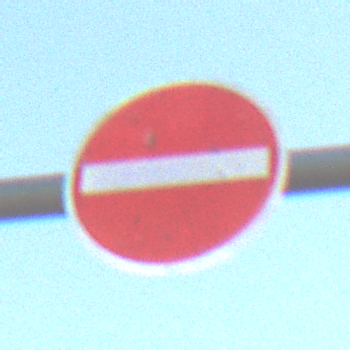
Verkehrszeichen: VerbotDerEinfahrt
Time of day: SunriseSunset
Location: Outdoor (Urban)
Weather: Clear
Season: NotSpecified
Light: Natural